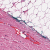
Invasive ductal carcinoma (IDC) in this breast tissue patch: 0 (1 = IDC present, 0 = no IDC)